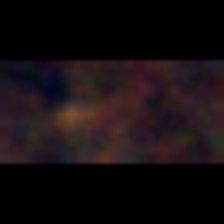
Taxon: Unknown_full_image
Group: Unknown